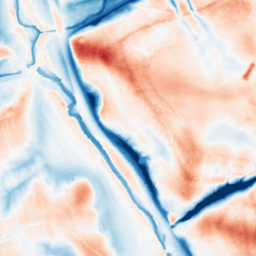
Category: edge_preserving
Decomposition family: guided
Decomposition parameters: radius: 16
eps: 0.01
Upsampling method: linear_exact
Upsampling parameters: scale: 8
Upsampling scale: 8